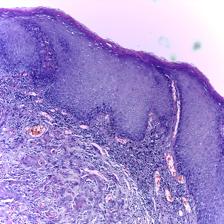
Diagnosis: OSCC